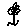
Label: flower